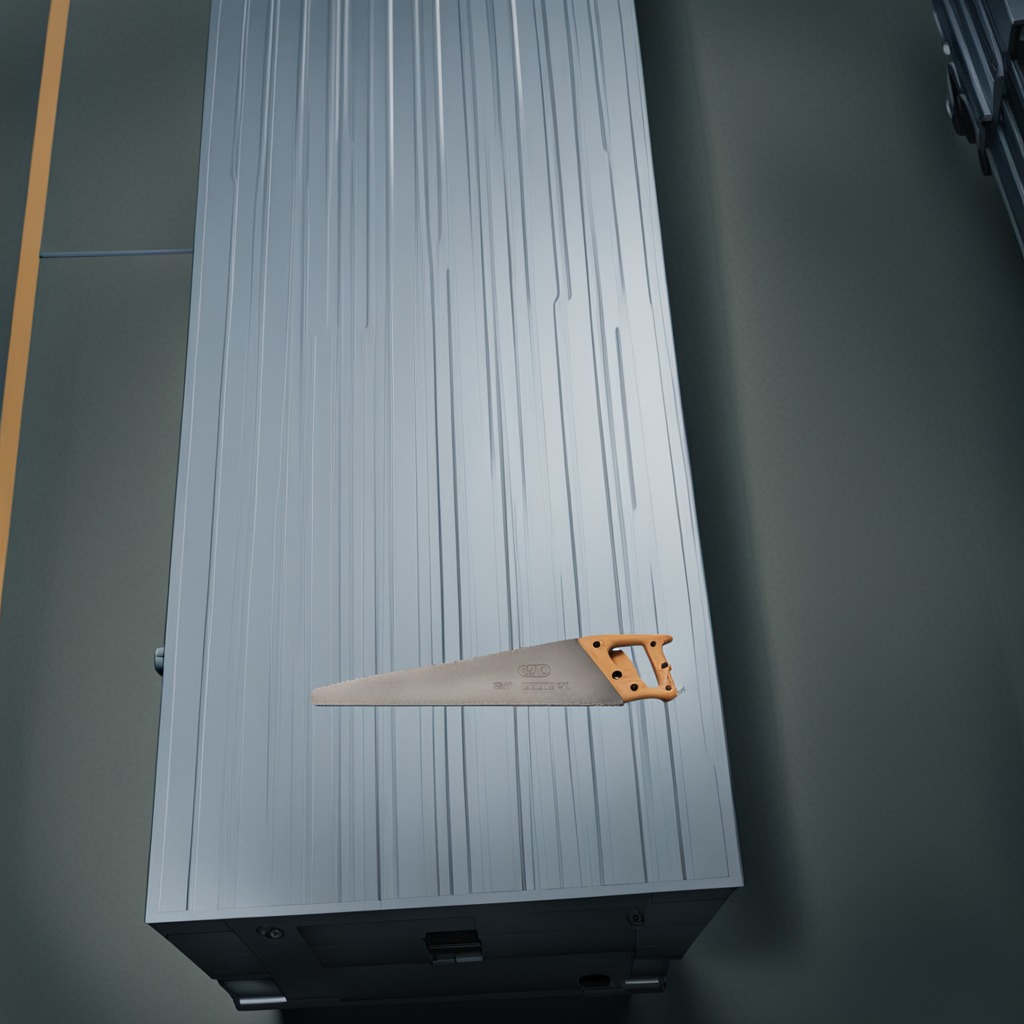
A metal saw is lying on a toolbox surface in an airplane hangar workshop.